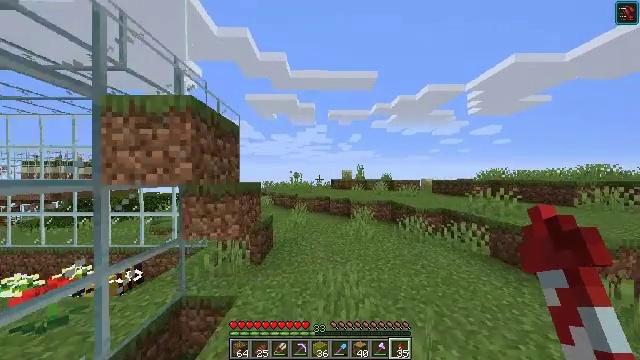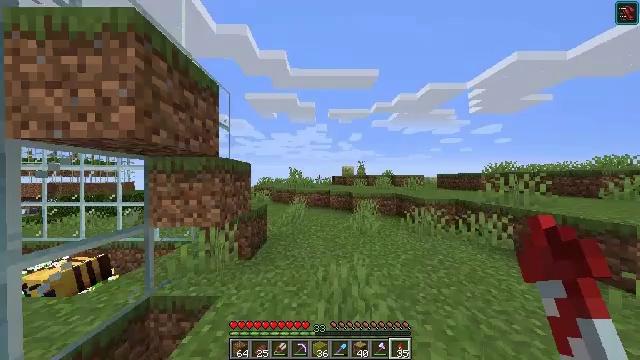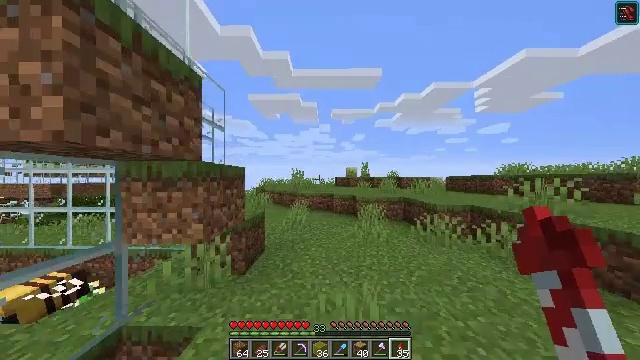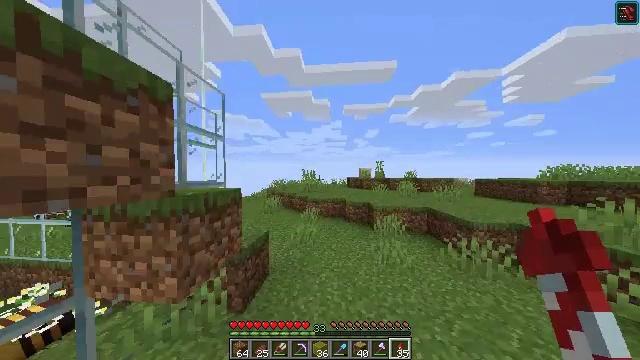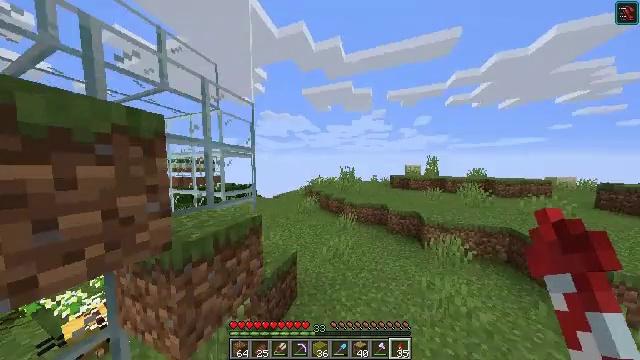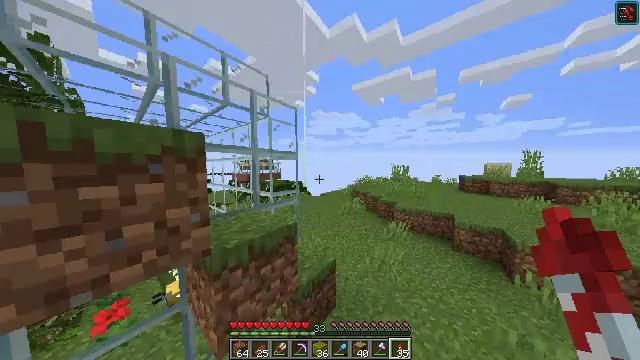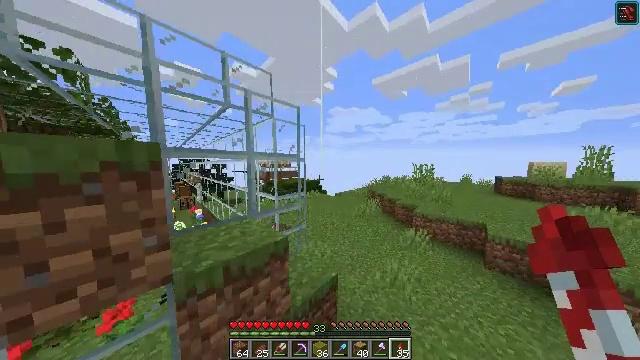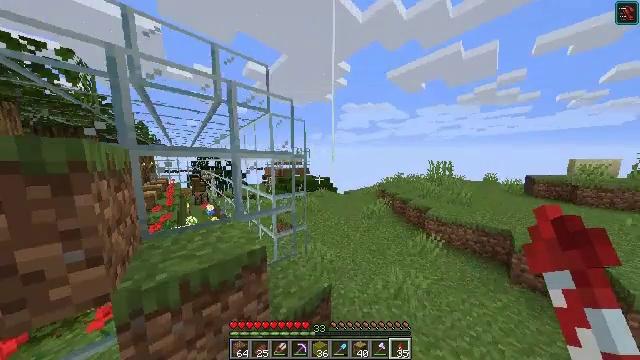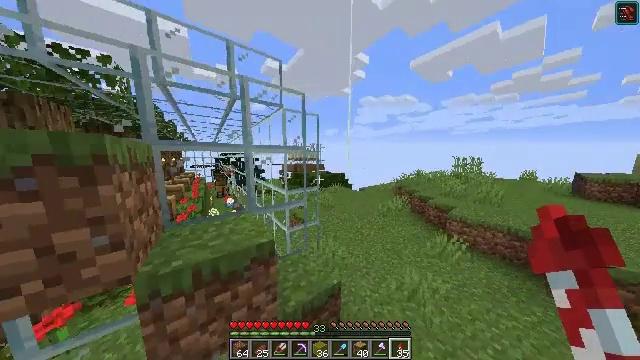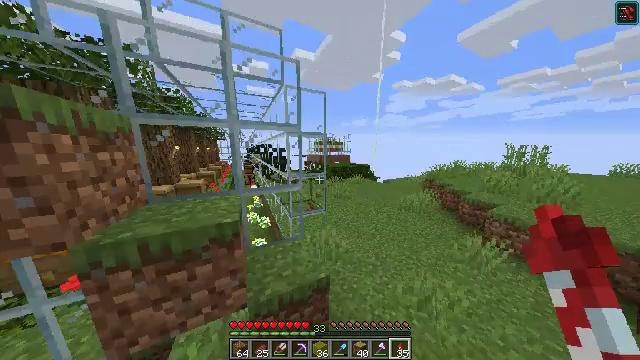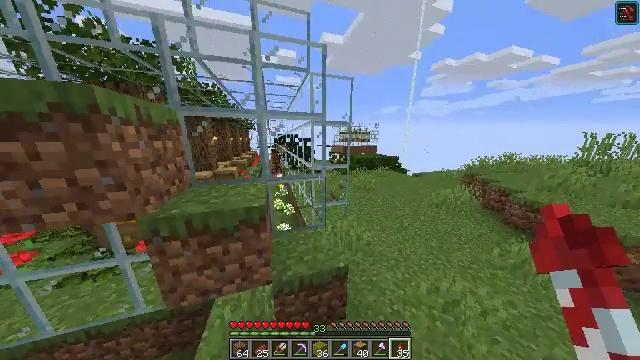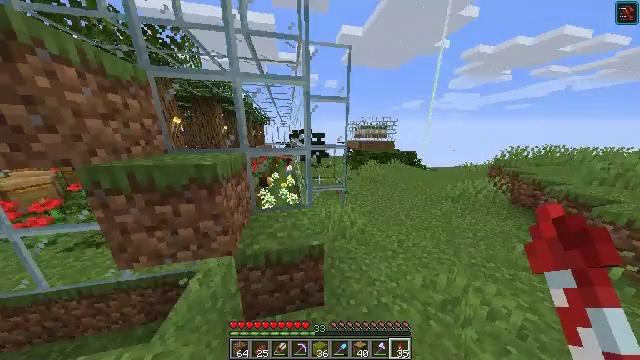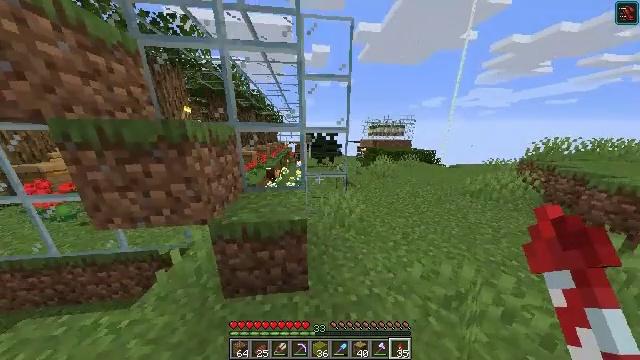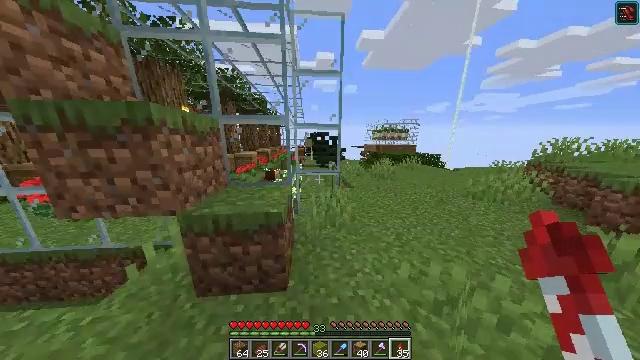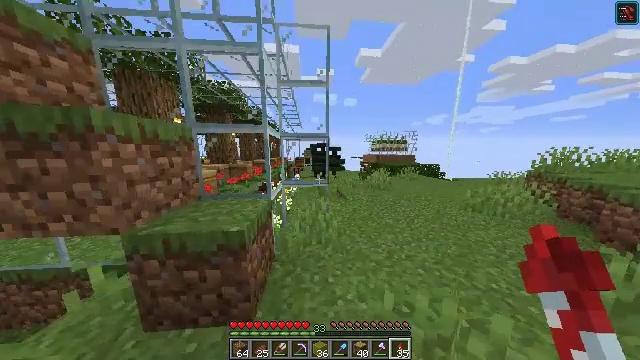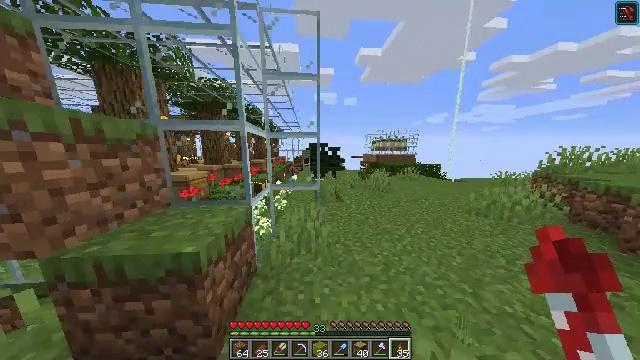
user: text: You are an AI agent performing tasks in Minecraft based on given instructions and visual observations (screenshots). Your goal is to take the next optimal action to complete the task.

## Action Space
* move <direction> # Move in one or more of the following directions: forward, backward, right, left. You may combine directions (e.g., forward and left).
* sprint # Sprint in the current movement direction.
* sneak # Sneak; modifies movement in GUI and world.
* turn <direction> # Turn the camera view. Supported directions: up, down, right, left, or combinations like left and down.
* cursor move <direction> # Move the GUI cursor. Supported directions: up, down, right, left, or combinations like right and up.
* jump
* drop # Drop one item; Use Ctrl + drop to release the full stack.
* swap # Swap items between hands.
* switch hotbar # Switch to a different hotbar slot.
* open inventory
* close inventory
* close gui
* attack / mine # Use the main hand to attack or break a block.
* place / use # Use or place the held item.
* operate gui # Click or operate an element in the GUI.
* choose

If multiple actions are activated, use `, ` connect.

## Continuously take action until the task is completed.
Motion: motion action
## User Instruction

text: Create a honeycomb block using the crafting table.
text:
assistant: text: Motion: move forward, attack / mine, jump
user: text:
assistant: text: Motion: move forward, turn left, attack / mine, jump
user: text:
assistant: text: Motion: move forward and move right, turn left and down, attack / mine, jump
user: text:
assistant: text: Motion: move forward and move right, turn left and down, attack / mine, jump
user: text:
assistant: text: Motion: move forward and move right, turn left, attack / mine, jump
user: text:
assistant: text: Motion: move forward and move right, turn left, attack / mine
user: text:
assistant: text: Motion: move forward and move right, turn left and down, attack / mine
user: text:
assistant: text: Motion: move forward and move right, turn left and down, attack / mine
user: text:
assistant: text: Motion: move forward and move right, turn left and down, attack / mine
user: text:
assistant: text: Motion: move forward and move right, turn left and down, attack / mine
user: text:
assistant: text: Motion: move forward and move right, turn left and down, attack / mine
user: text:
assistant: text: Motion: move forward and move right, turn left, attack / mine
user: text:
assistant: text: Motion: move forward and move right, turn left and up, attack / mine
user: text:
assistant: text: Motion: move forward, turn up, attack / mine
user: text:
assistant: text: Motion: move forward, attack / mine
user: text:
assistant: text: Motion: move forward, attack / mine
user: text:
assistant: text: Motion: move forward, turn right, attack / mine
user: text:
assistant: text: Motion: move forward, turn down, attack / mine
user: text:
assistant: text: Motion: move forward, attack / mine
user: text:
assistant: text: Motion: move forward, attack / mine
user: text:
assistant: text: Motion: move forward, attack / mine
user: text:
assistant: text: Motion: move forward, attack / mine
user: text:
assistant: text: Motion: move forward, attack / mine
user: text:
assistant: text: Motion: move forward, attack / mine
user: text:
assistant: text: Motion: move forward, attack / mine
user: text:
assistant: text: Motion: move forward, attack / mine
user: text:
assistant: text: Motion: move forward, attack / mine
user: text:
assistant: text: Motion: move forward, attack / mine
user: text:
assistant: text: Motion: move forward, attack / mine
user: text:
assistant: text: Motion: move forward, attack / mine